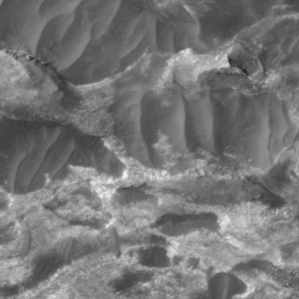
Label: non_frost